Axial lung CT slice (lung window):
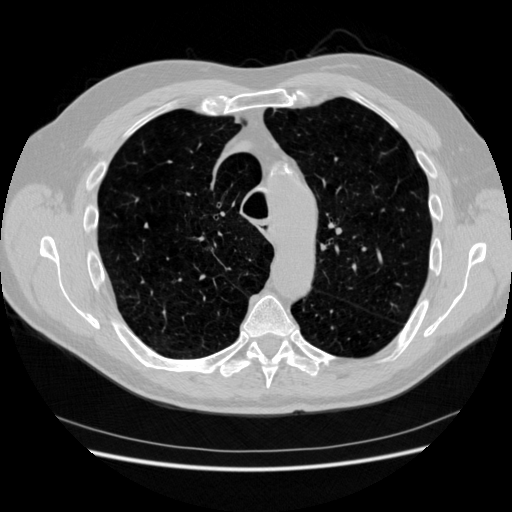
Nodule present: no